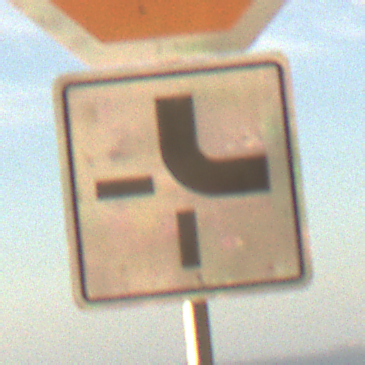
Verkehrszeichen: VerlaufVorfahrtsstrasse4
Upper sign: Stop
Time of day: SunriseSunset
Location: Outdoor (Nature)
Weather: PartlyCloudy
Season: NotSpecified
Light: Natural